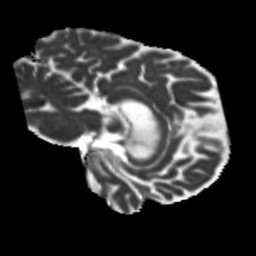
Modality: MD
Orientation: sagittal
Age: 71
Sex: male
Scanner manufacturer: siemens
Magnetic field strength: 3 T
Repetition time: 5.25 s
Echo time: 0.08 s